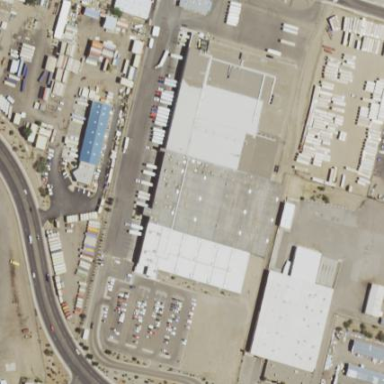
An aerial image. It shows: Industrial area.